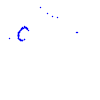
Particle: kaon